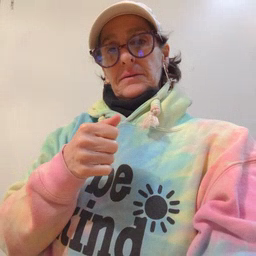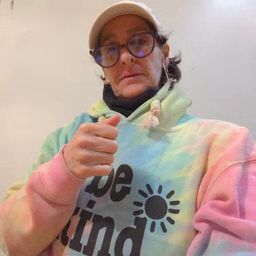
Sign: hide